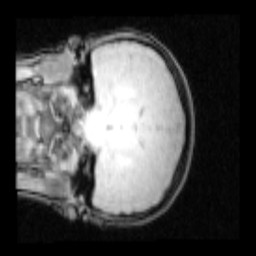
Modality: PDw
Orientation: coronal
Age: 14
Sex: female
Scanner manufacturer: siemens
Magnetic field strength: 3 T
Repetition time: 0.25 s
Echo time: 0.00103 s